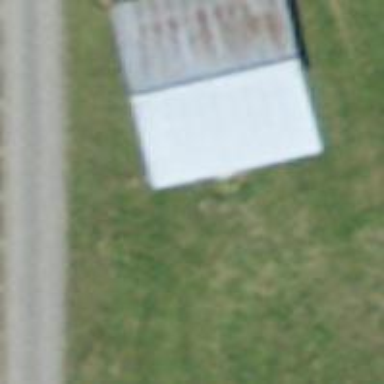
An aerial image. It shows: Rural barn.